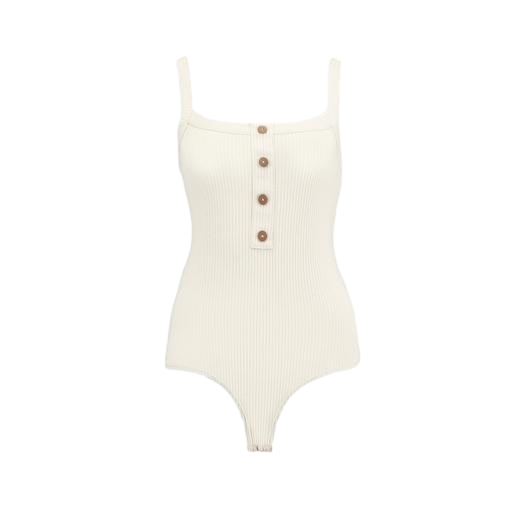
natural maisie longline rib side, white sleeveless button, natural ribbed henley, white background